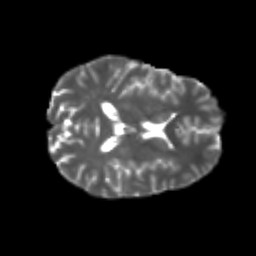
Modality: T2w
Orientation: axial
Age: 21
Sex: male
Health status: healthy
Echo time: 0.074 s